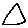
Label: triangle